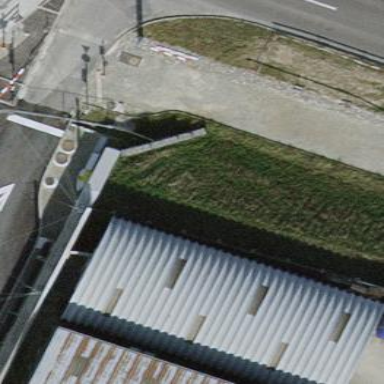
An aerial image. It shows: Industrial building.